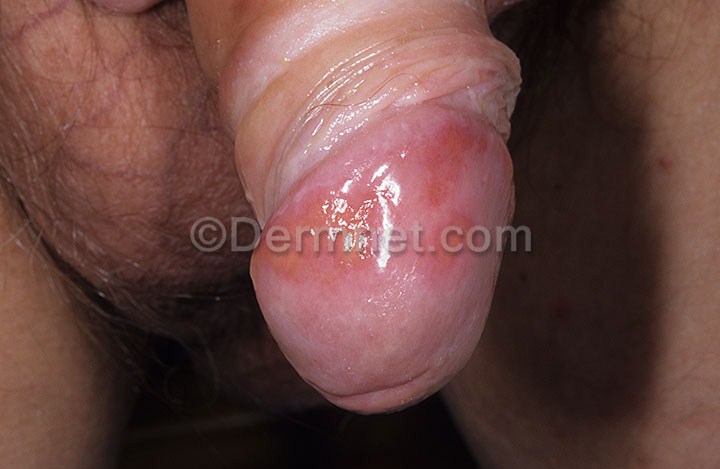
Disease: Herpes HPV and other STDs Photos